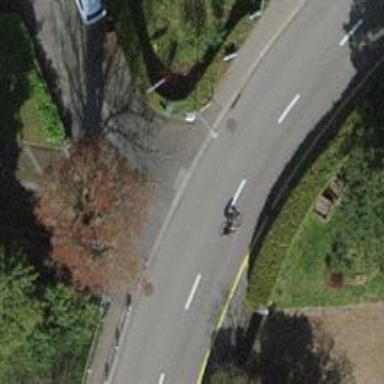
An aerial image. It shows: Unmarked road crossing.